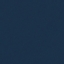
Label: SeaLake